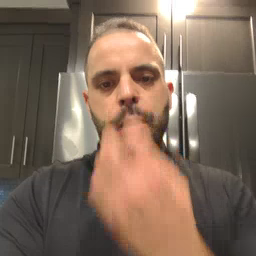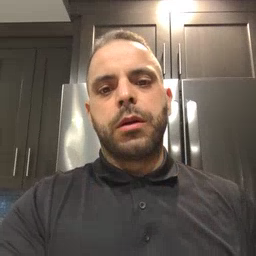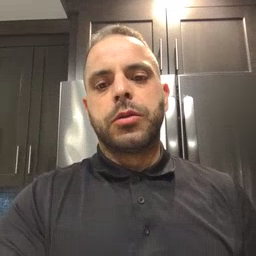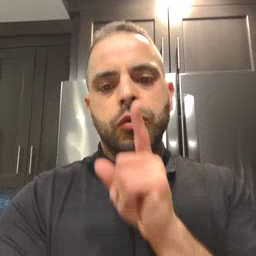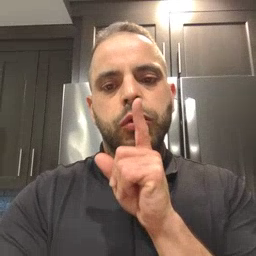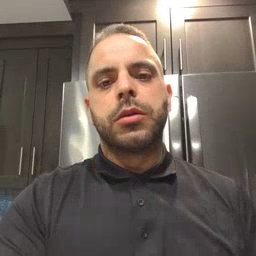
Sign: shhh